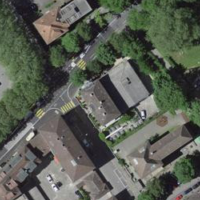
EUNIS habitat code: 54
Species observed at this site:
Gentianella campestris